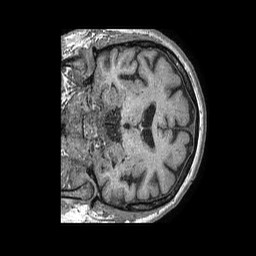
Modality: T1w
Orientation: coronal
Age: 66
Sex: male
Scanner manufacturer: philips
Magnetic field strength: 1.5 T
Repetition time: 0.007738 s
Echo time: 0.003543 s